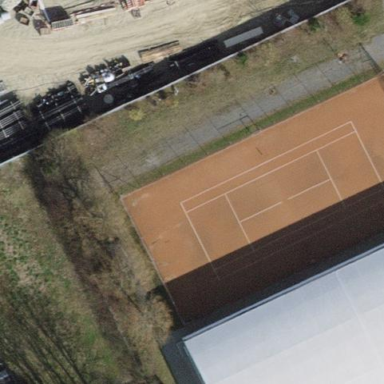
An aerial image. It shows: Tennis court on the leisure land pitch.